Field crop: maize
Growth stage: 1
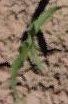
Species: maize